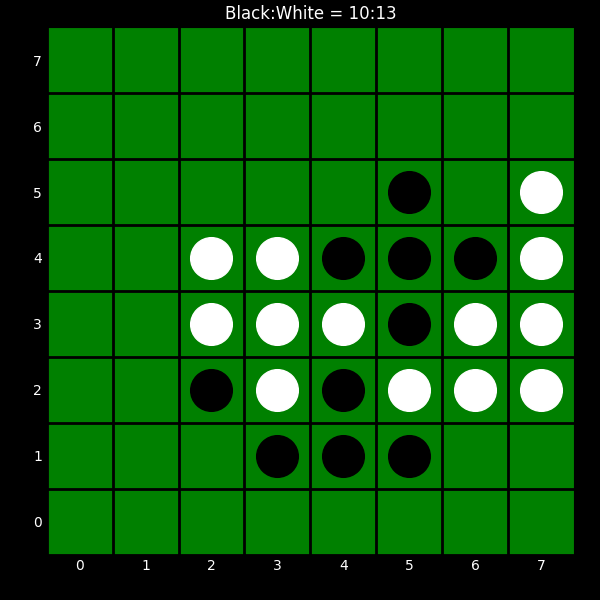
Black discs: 10
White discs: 13